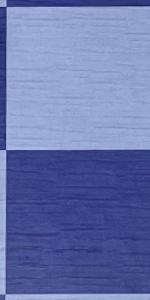
Label: Empty